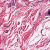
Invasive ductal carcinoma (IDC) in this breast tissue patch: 0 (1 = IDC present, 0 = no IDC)